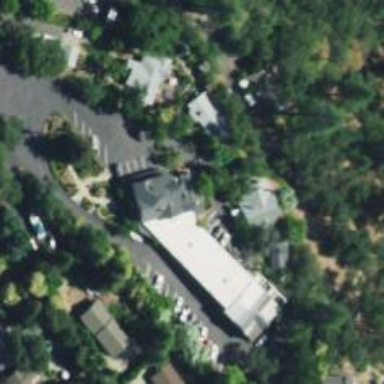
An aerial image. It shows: Residential care facility.